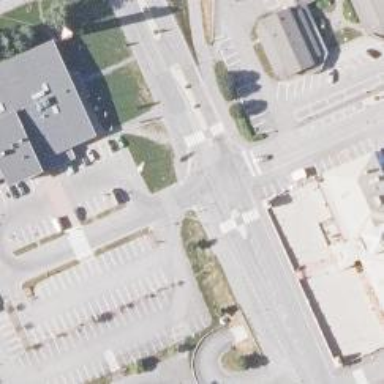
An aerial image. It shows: Crossing road.